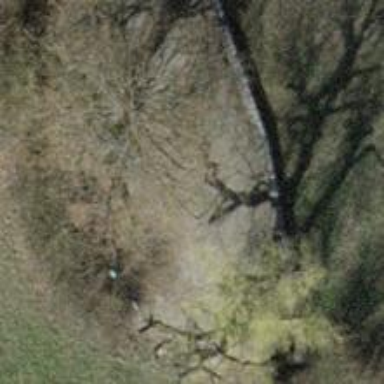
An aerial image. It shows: Brown bench.